Field crop: maize
Growth stage: 2
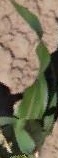
Species: maize